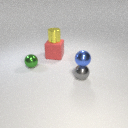
large red rubber cube behind small gray metal sphere